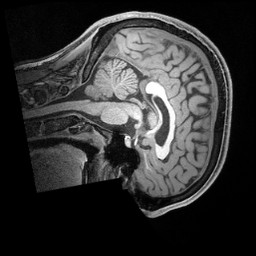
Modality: T1w
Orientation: sagittal
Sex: male
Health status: ill
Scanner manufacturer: siemens
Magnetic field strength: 3 T
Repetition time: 2.4 s
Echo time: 0.00201 s